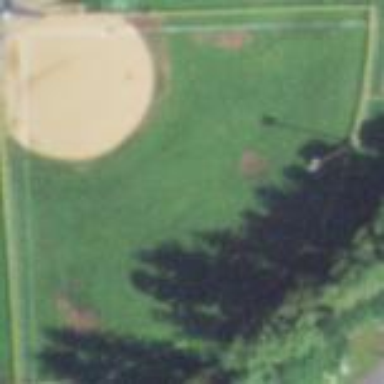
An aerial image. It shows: Softball pitch for leisure and sport activities.